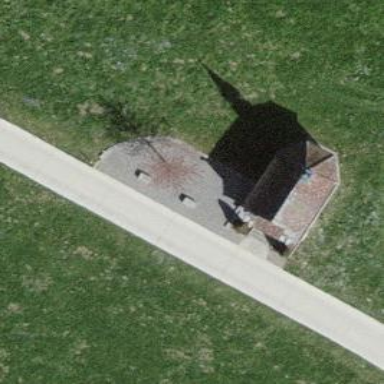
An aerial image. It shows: Bench.